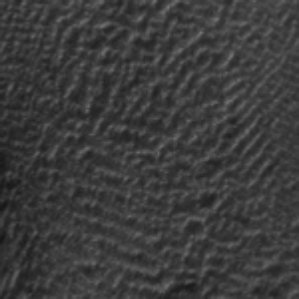
Label: frost